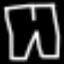
Label: pants